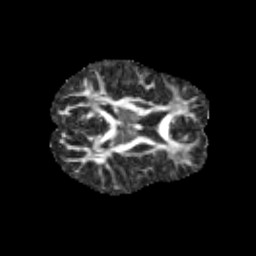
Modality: FA
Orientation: axial
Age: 9
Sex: female
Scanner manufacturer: siemens
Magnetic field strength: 3 T
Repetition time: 3.8 s
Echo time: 0.07 s